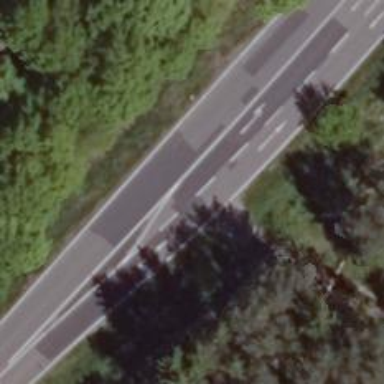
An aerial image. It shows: Secondary road with asphalt surface.